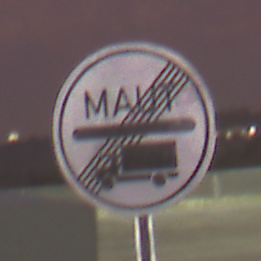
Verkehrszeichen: EndeMautpflicht
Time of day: SunriseSunset
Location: Outdoor (Urban)
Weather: PartlyCloudy
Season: NotSpecified
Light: Artificial